Question: I have an sql table called messages, where i receive all messages from various devices.
The structure is (start_time is a unique key):

explanation: first remove all duplicates from one session and then sum all quantities.
I will be very thankful for your help
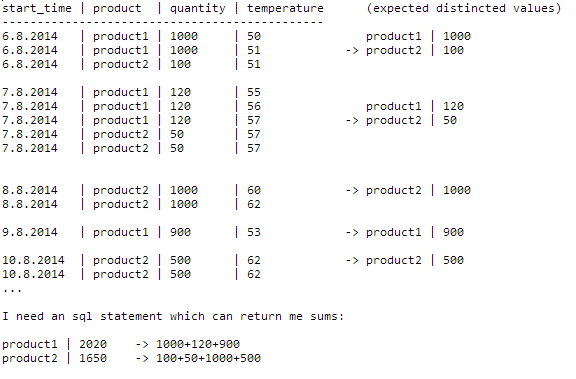
Answer: Try this query. It should do it.
'''
select t.product, sum(t.quantity) as sum_quantity
from
(
select distinct product, quantity
from
messages
) t
group by t.product
order by t.product asc
'''